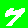
Digit: 7